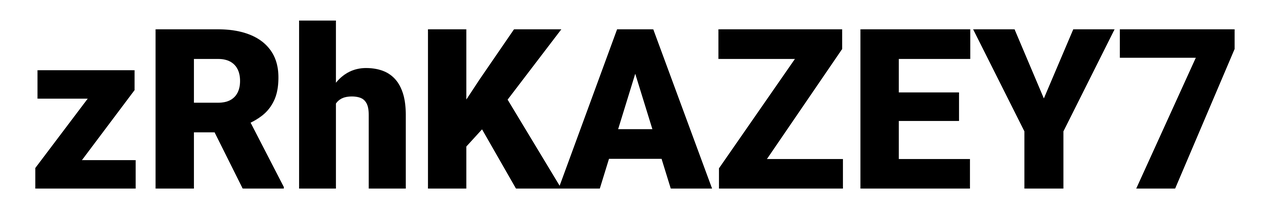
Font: Roboto_Black